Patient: sex M, age 60
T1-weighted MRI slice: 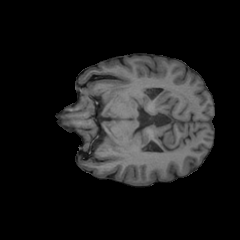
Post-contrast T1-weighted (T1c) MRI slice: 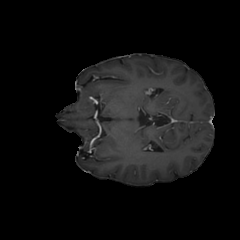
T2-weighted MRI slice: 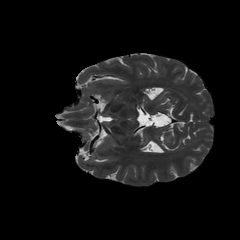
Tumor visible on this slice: no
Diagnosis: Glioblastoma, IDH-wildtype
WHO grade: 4